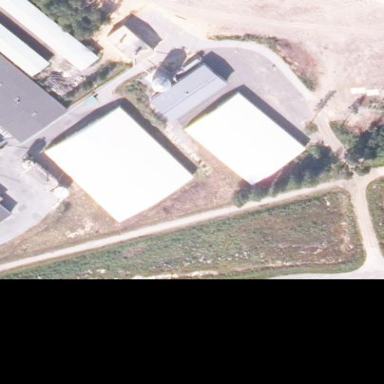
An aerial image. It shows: Industrial building.